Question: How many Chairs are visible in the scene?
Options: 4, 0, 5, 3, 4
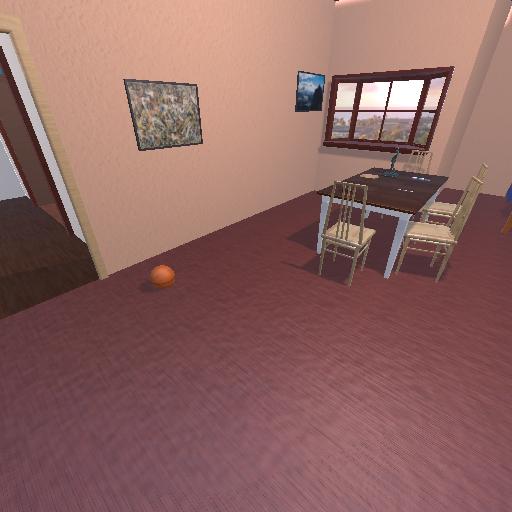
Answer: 4